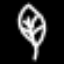
Label: leaf